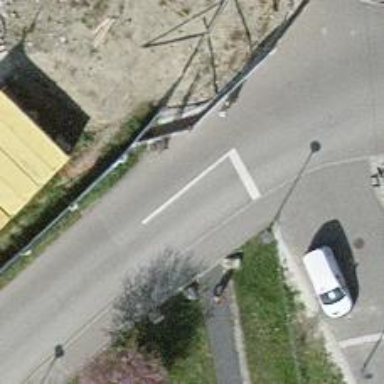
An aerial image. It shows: Unclassified asphalt road with sidewalk on the left side.